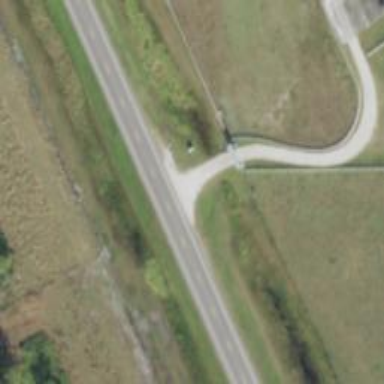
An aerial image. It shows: Asphalt road classified as primary highway.